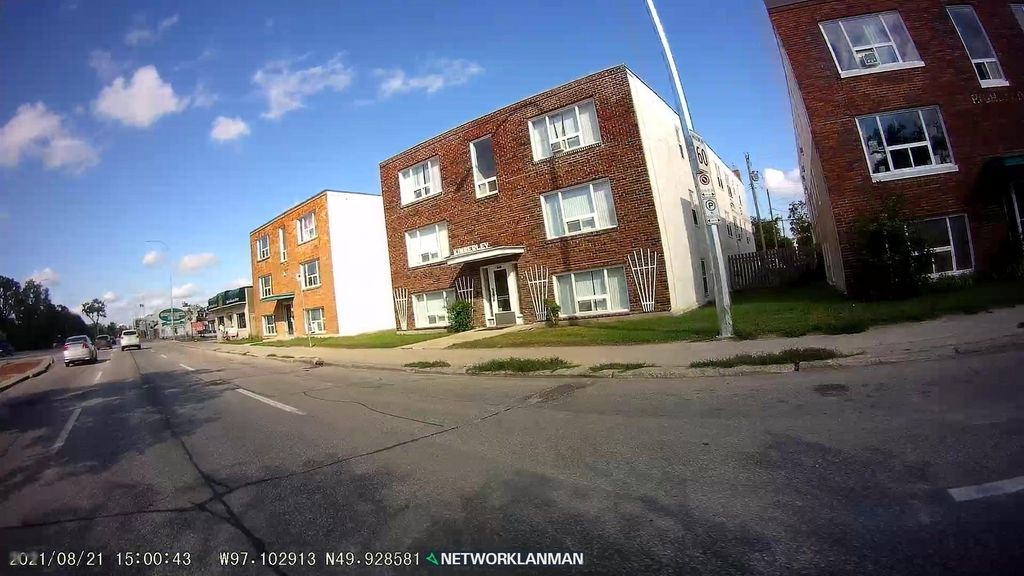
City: winnipeg